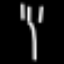
Label: fork